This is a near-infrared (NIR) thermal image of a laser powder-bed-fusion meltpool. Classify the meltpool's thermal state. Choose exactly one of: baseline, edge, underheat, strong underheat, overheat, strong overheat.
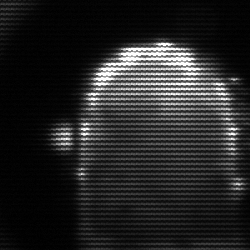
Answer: baseline